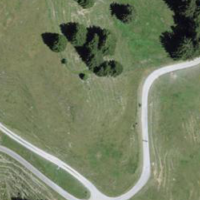
EUNIS habitat code: 24
Species observed at this site:
Campanula barbata